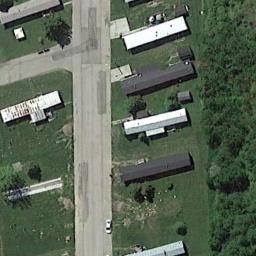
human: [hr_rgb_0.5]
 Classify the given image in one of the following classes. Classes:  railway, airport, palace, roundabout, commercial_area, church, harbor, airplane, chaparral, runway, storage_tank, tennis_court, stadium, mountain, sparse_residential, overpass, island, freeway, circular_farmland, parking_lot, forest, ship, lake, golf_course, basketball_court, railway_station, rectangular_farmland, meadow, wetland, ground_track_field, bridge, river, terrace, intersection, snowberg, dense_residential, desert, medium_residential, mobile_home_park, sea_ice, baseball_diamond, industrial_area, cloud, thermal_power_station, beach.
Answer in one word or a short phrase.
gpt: mobile_home_park